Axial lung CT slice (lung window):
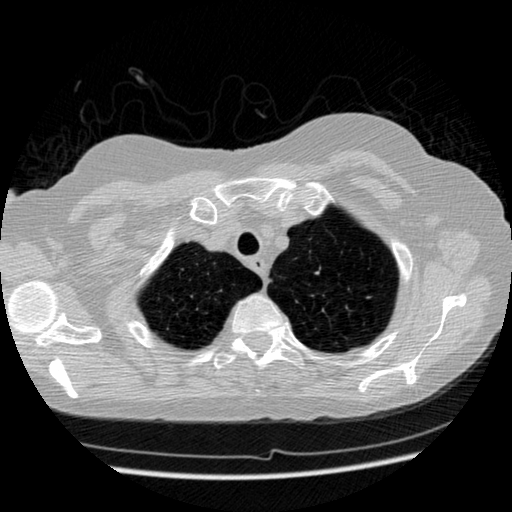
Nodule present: no